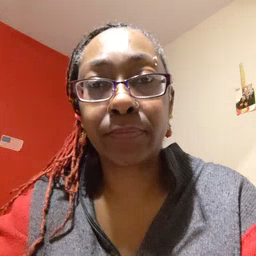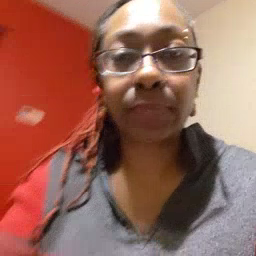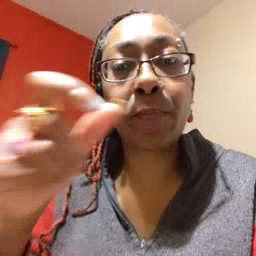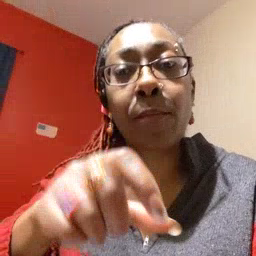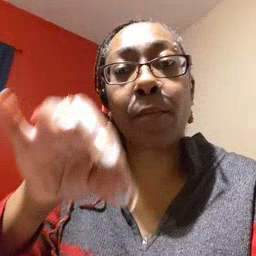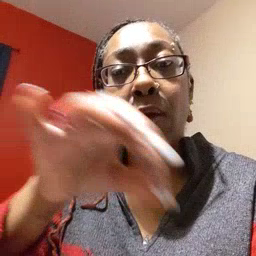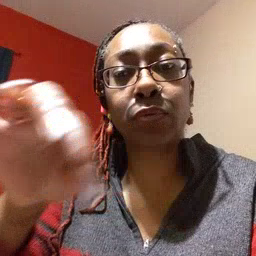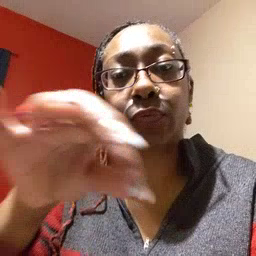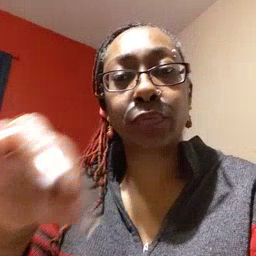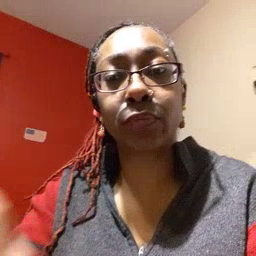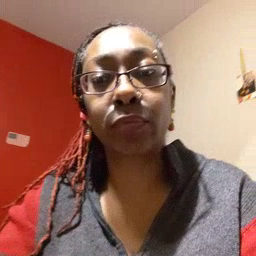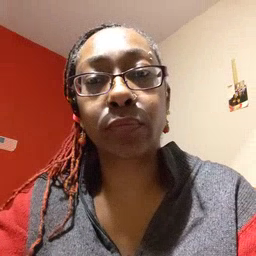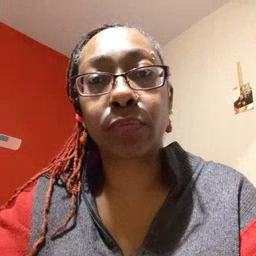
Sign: puzzle